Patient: sex F, age 65
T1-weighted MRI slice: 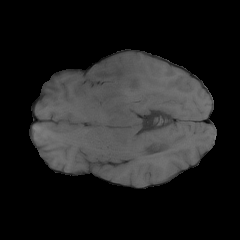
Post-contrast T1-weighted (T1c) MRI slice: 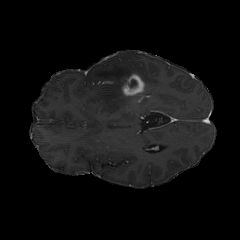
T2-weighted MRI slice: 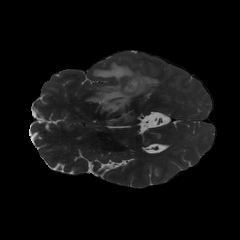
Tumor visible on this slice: yes
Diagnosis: Glioblastoma, IDH-wildtype
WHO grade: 4